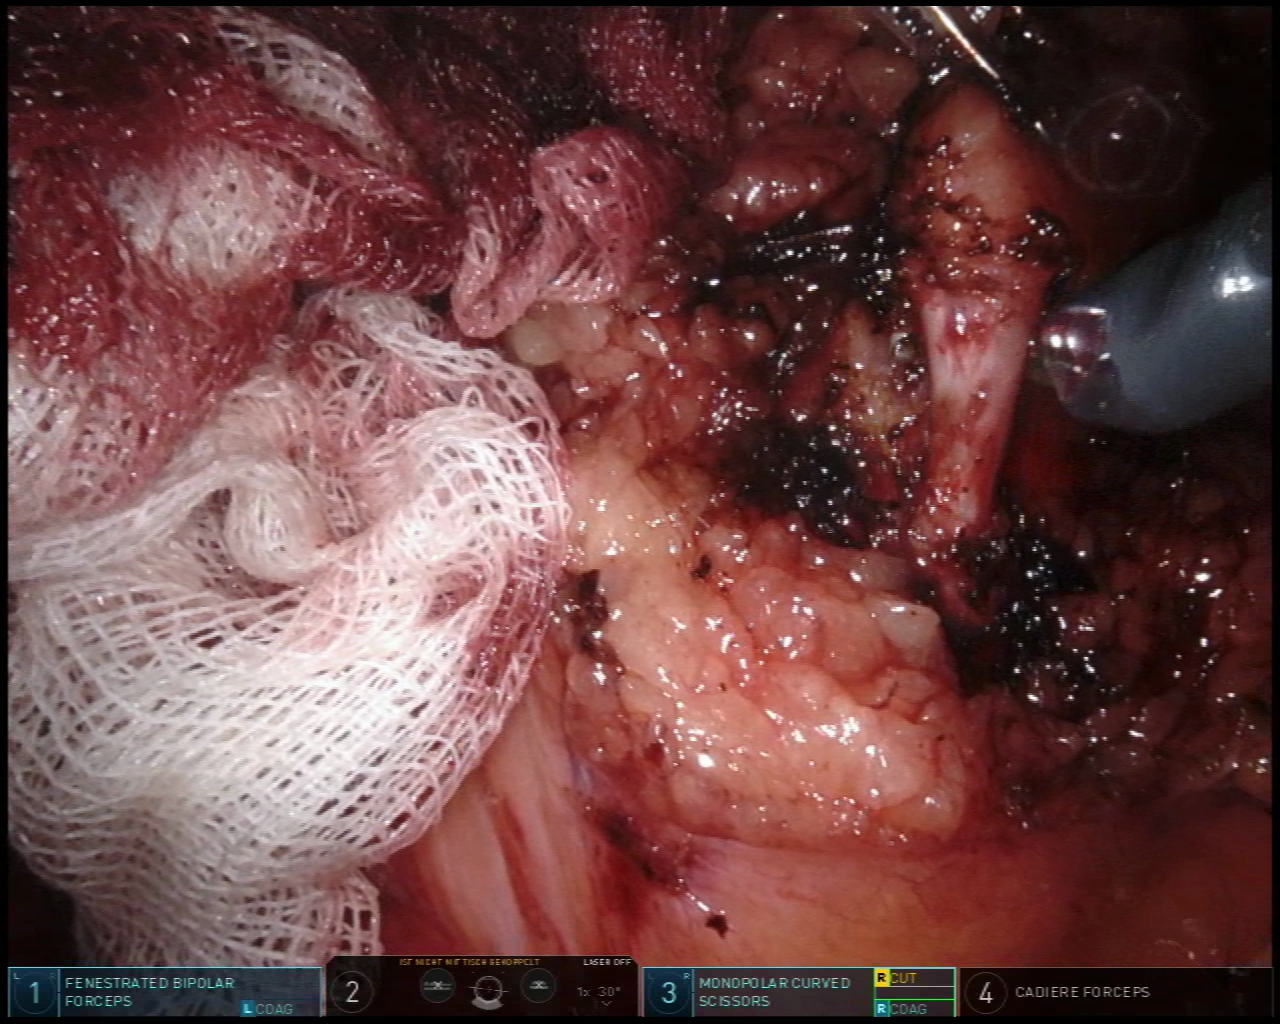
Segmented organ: inferior_mesenteric_artery
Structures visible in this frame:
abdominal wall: no
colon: no
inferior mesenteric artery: yes
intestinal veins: no
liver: no
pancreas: no
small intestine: no
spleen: no
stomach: no
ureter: no
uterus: no
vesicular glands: no